Interaction volume radius: 10 \u00c5
Interaction volume height: 20 \u00c5
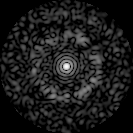
Disorder parameter: 0.8343